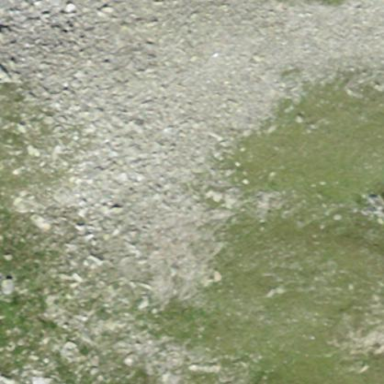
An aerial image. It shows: Natural scree.